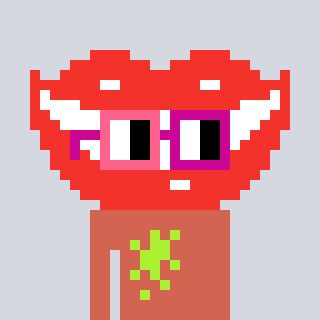
a pixel art character with square pink and red glasses, a smile-shaped head and a peachy-colored body on a cool background